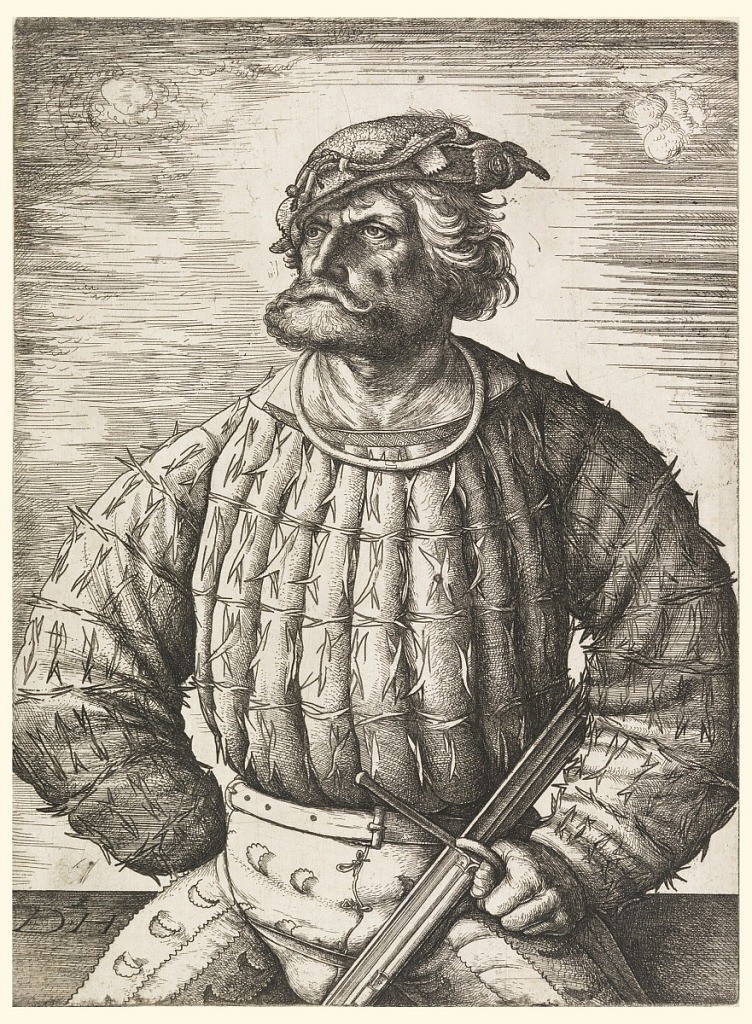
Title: Portrait of Conrad von der Rosen
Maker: Daniel Hopfer, German, 1470 - 1536
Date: ca. 1510–13
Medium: Etching on off-white laid paper
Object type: Print
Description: Portrait of von der Rosen at court of Maximilian I. He is seated holding sword.